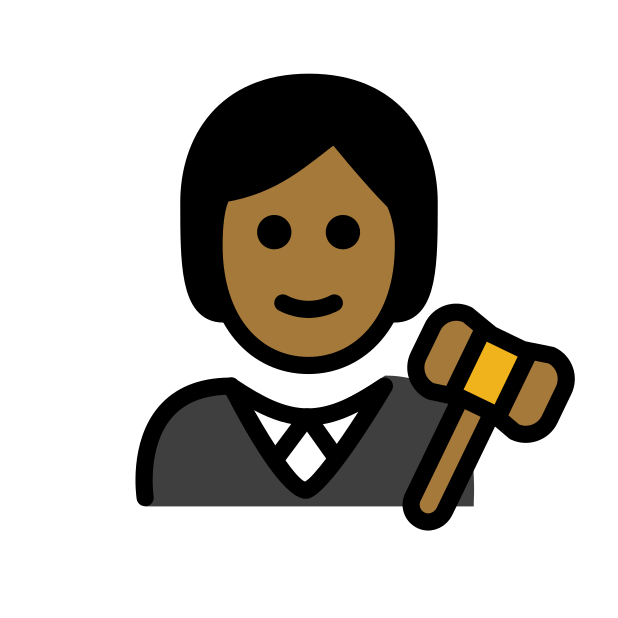
judge: medium-dark skin tone